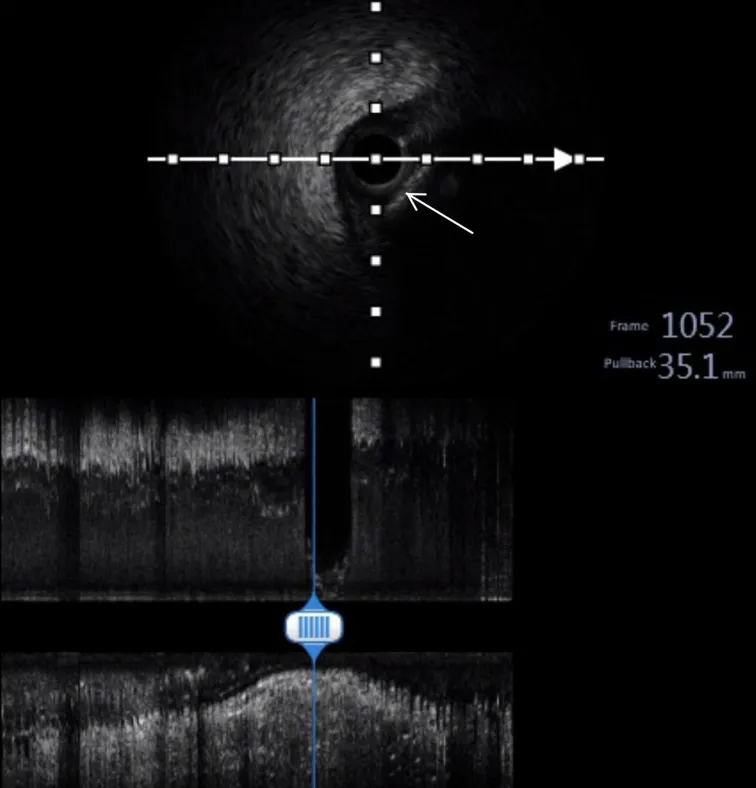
Intravenous ultrasound (IVUS). IVUS showing calcification and posterior echo attenuation in the middle RCA (white arrow).
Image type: radiology (ultrasound)